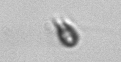
Label: Cryptophyta